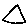
Label: triangle